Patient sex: M
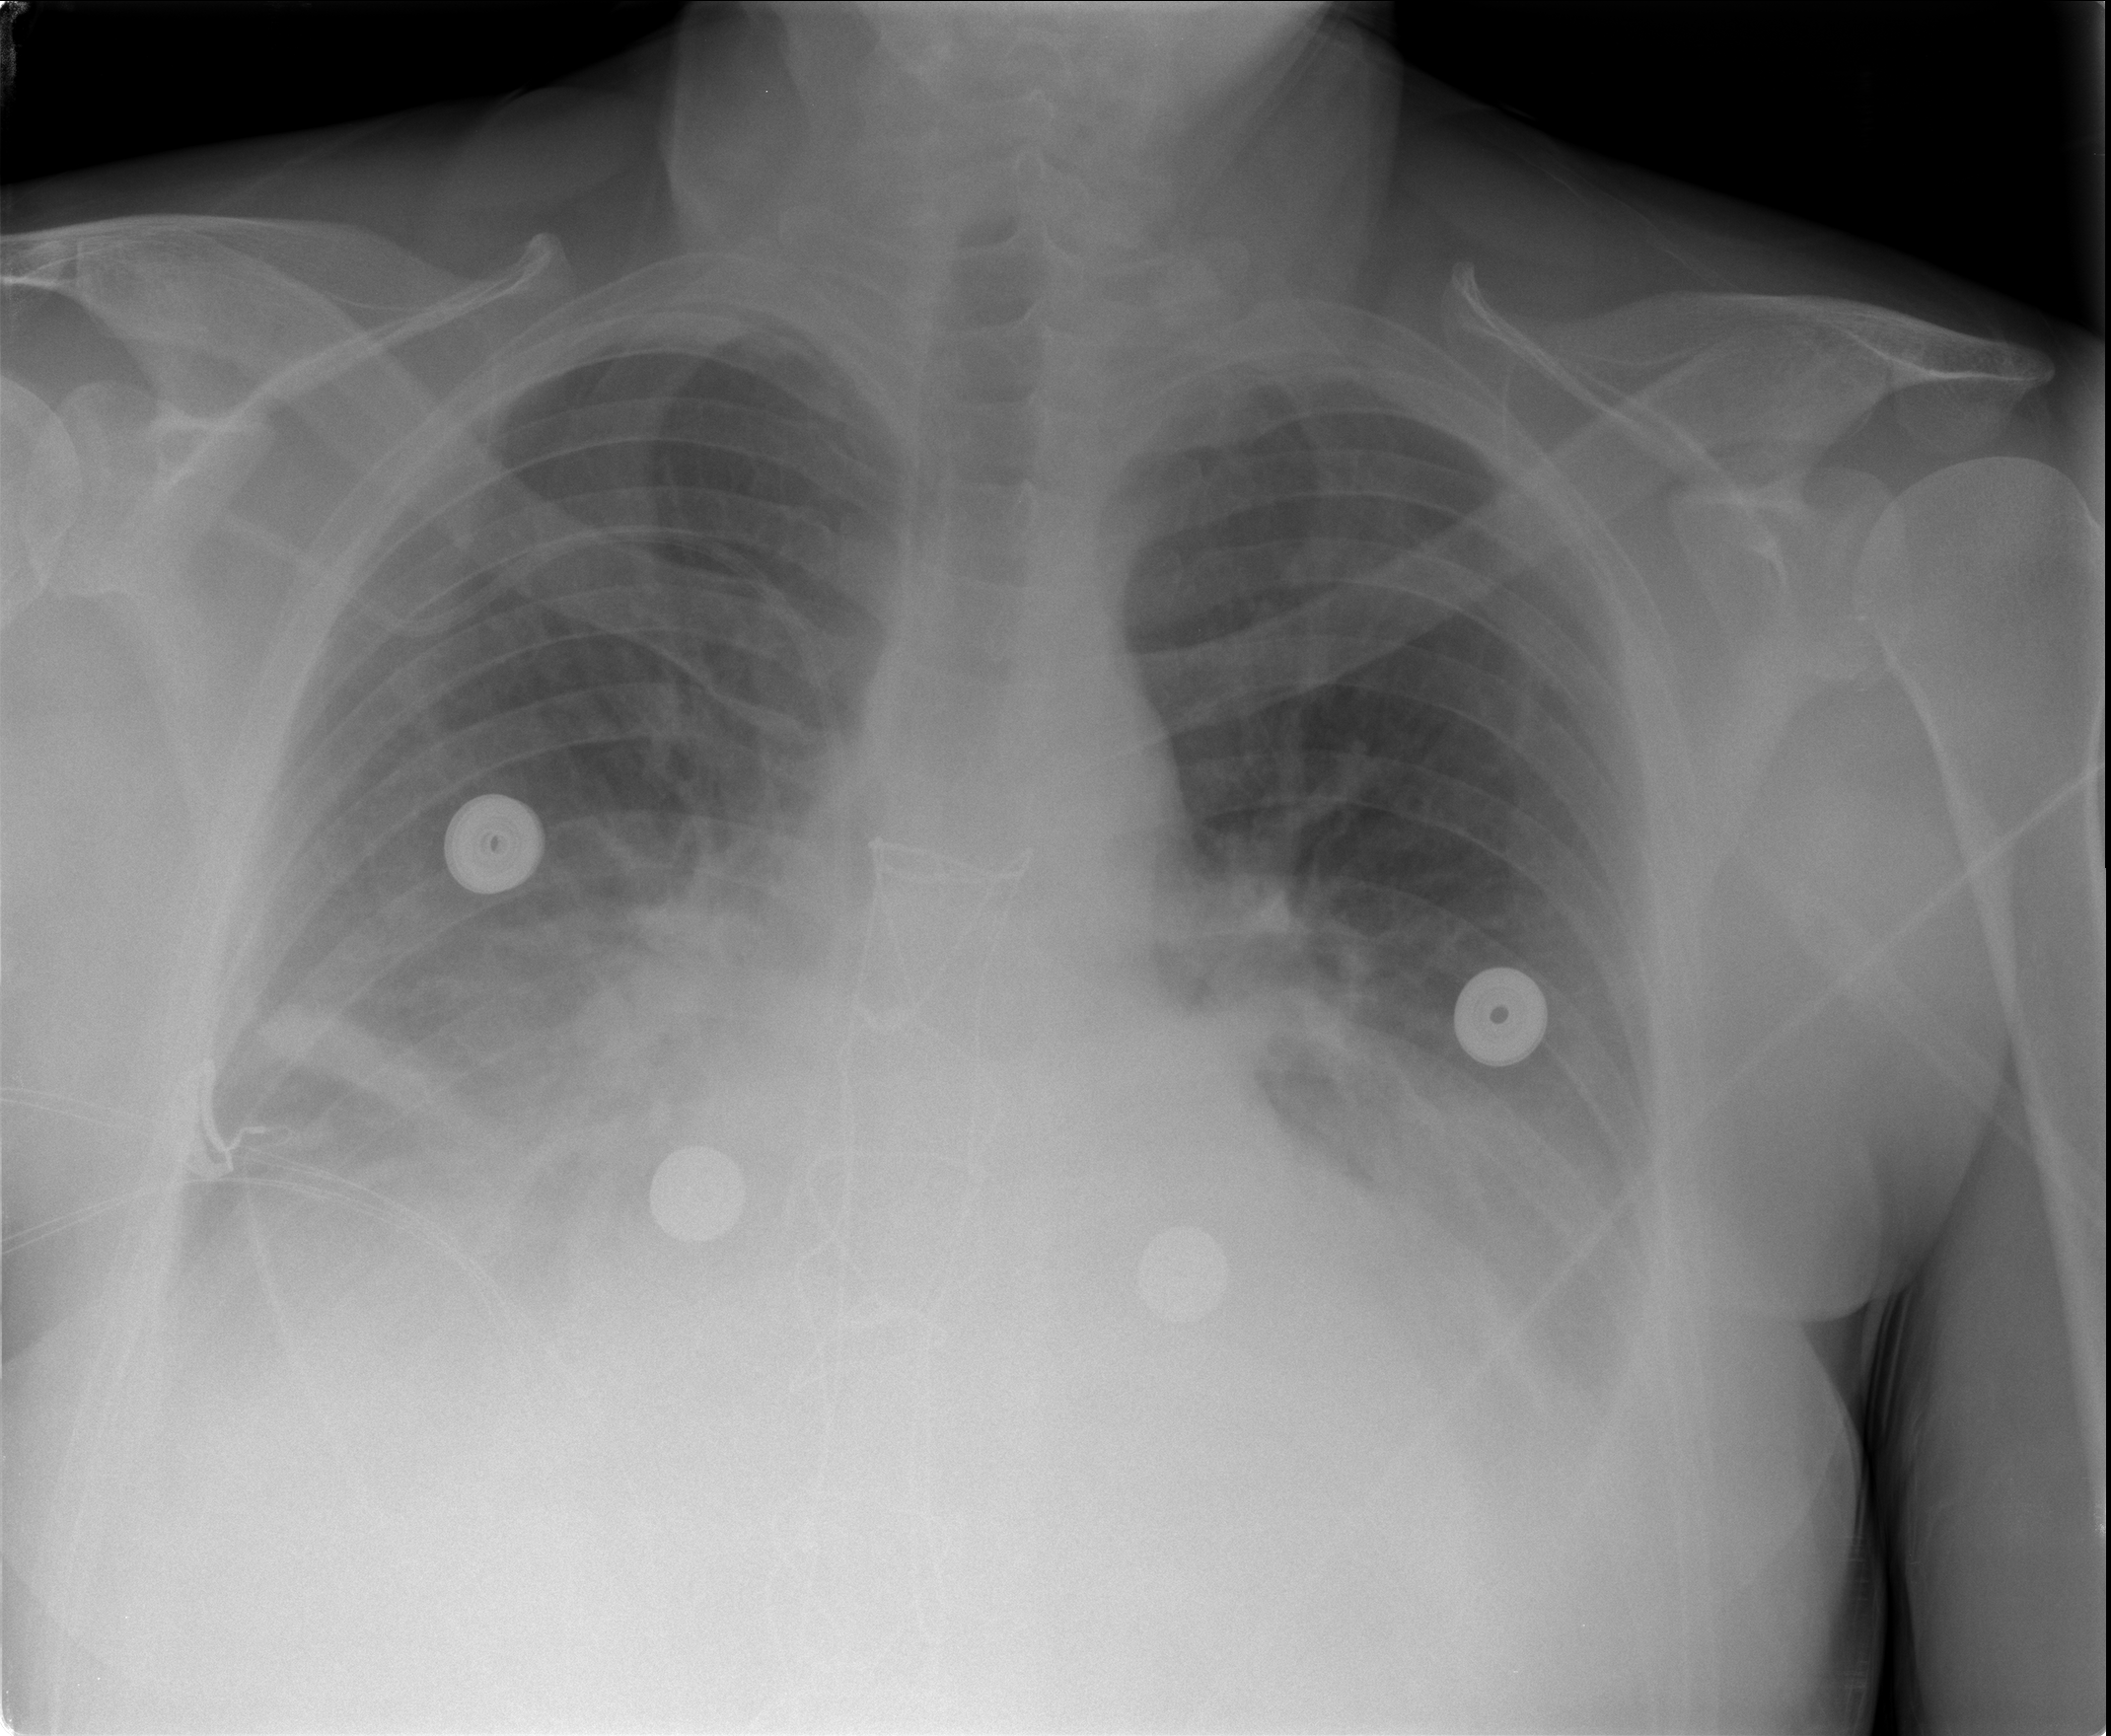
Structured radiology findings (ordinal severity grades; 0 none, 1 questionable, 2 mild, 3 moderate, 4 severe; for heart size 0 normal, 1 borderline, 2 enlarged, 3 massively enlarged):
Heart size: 2
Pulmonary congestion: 1
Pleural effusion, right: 2
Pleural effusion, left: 2
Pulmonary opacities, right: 0
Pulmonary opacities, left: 0
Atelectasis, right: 2
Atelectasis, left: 2